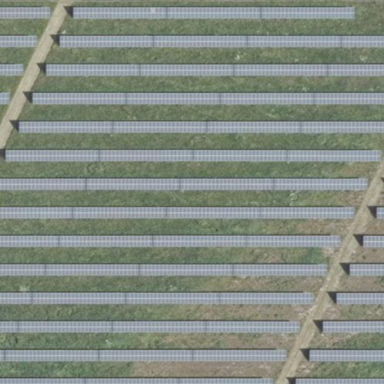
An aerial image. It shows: Solar power generator using photovoltaic method with solar photovoltaic panel types.